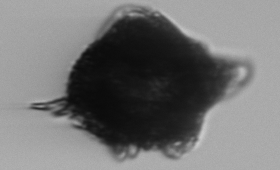
Label: Gonyaulax